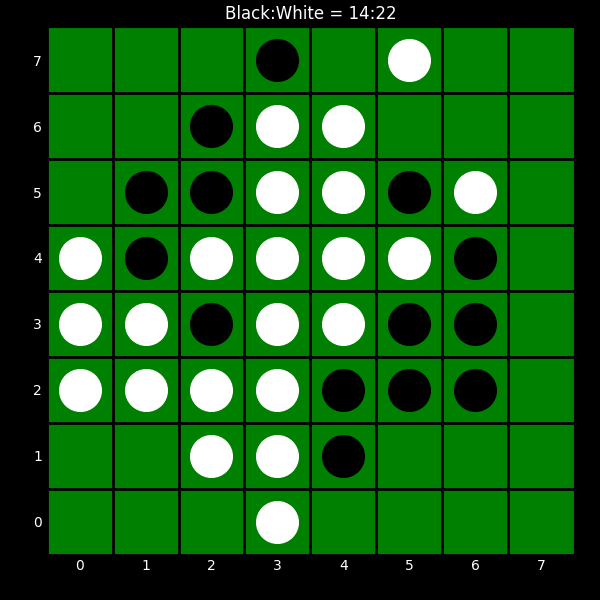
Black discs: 14
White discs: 22